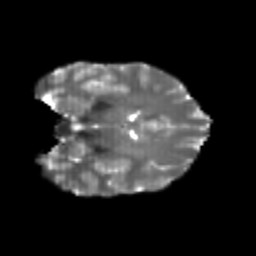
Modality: T2w
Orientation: coronal
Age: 24
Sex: female
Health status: healthy
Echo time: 0.074 s